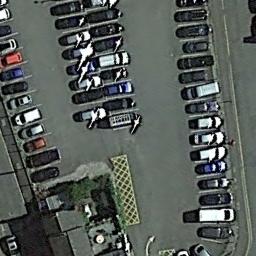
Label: parking_lot